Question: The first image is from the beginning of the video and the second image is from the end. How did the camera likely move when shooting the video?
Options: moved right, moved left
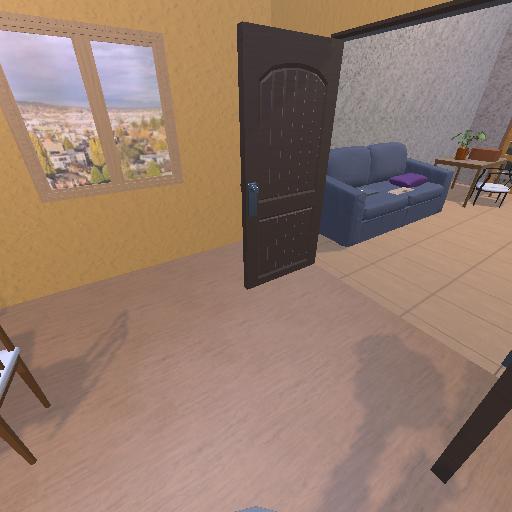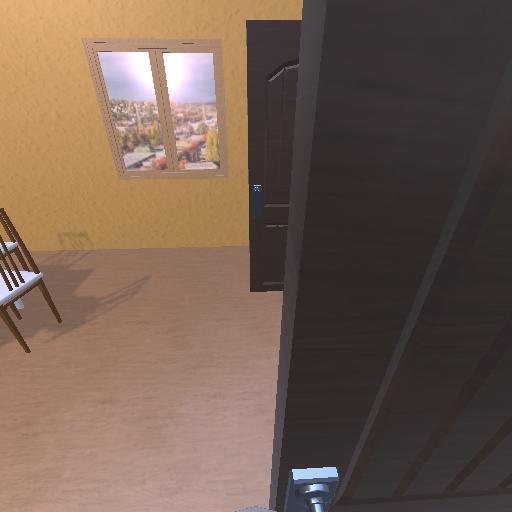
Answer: moved right